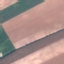
Label: AnnualCrop